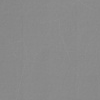
Atmospheric dust classification: not_dusty